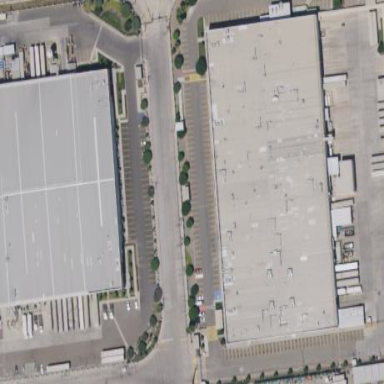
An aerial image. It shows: Industrial building.